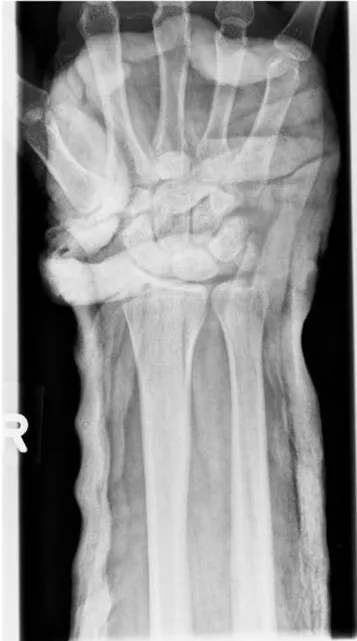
(a) X-ray (anteroposterior view) of the right hand after an unsuccessful manual closed reduction.
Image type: radiology (x_ray)